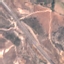
Land use / land cover class: Highway